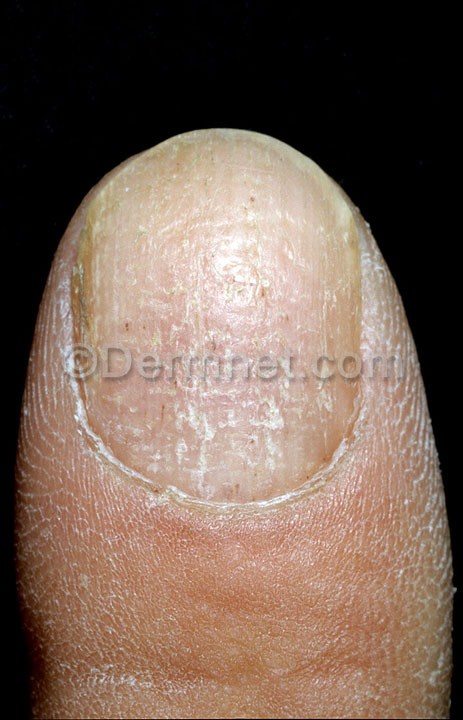
Disease: Nail Fungus and other Nail Disease